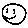
Label: smiley face